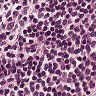
Metastatic tissue present: no